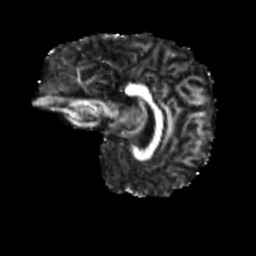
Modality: FA
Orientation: sagittal
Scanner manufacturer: siemens
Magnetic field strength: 3 T
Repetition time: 4 s
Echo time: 0.0594 s